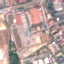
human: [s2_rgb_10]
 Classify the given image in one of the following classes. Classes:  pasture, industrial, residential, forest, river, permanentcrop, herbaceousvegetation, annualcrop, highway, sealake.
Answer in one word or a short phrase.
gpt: Industrial